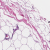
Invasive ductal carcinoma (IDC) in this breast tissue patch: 0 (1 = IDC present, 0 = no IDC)